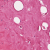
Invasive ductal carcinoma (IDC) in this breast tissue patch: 0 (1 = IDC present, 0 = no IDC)